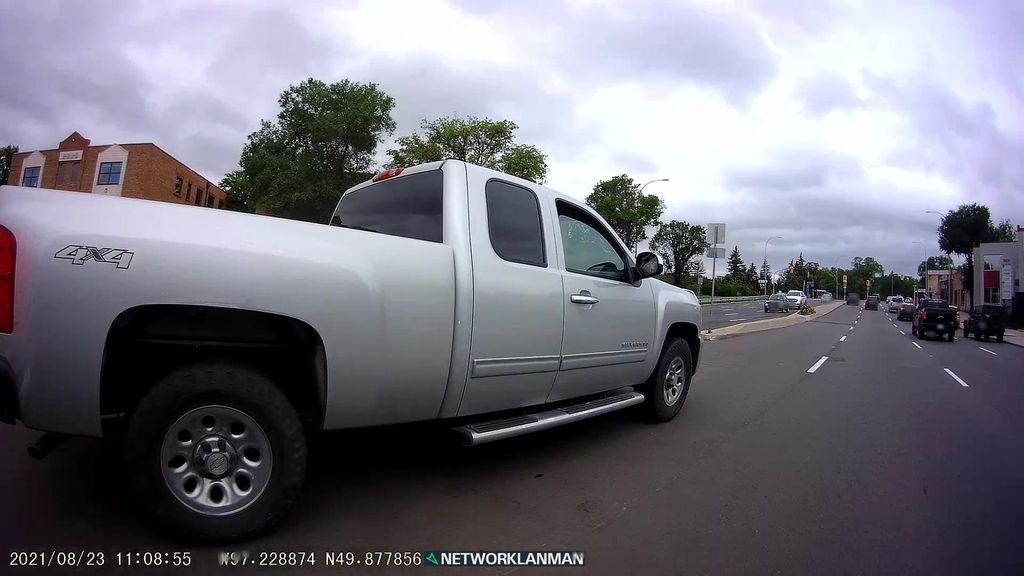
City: winnipeg